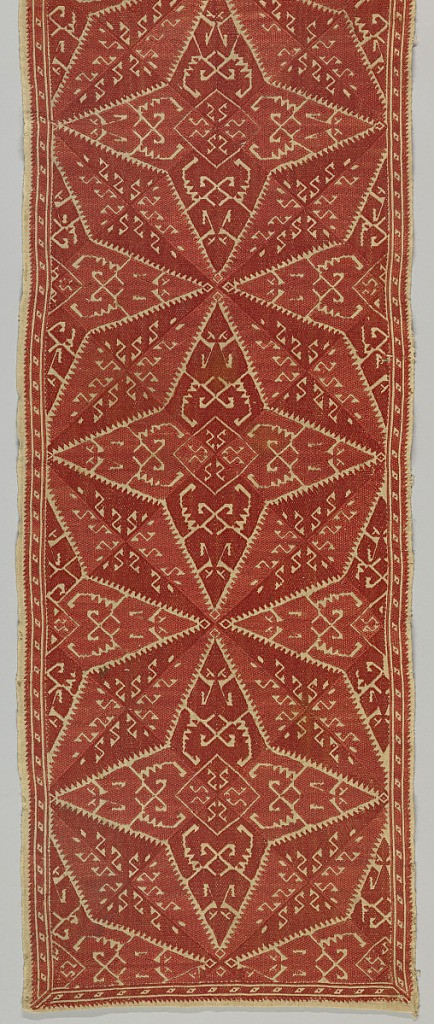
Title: Textile
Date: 19th century
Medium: silk on linen Technique: embroidered
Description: Long rectangular cover showing star-like pinwheels. Red silk on linen.